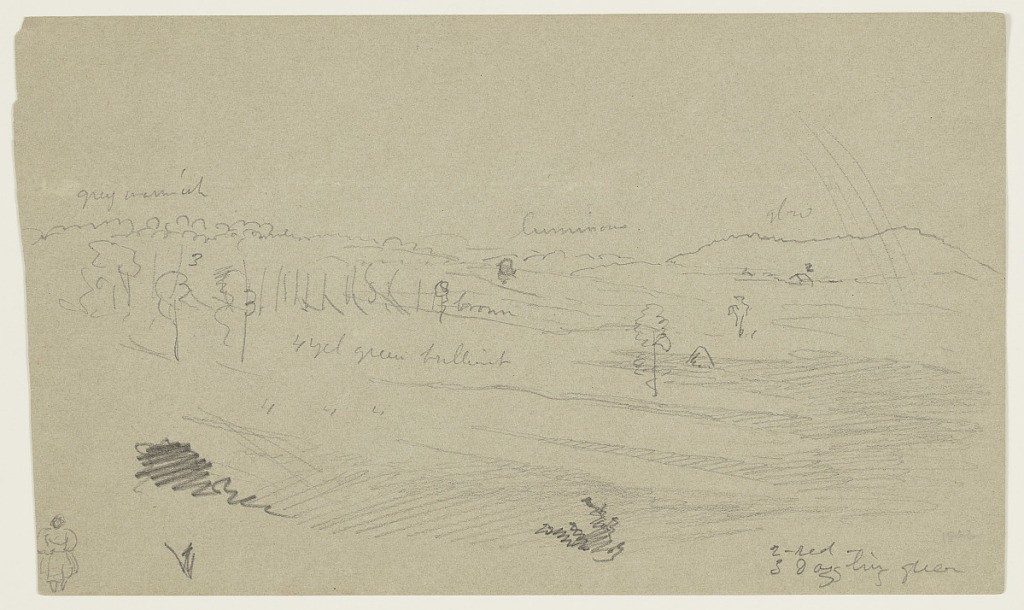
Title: Blue Hill with a Rainbow, Hudson, New York
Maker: Frederic Edwin Church, American, 1826–1900
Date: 1870–1873
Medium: Graphite on gray wove paper; verso: graphite
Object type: Drawing
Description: Landscape sketch showing a view overlooking the southern slope of Long Hill towards Blue Hill in Hudson, New York. Long Hill's grassy slope gently descends from the foreground to the background with two trees and a bale of hay in the middle distance at center right. At left, a grove of trees is loosely rendered. In the background at right, a red barn is shown in front of the short, dual-lobed Blue Hill. The base of a rainbow's arch springs out of the terrain beside the barn at right.

Verso: Atmosphere and landscape sketch showing a view of a large rainbow arching over Blue Hill, as viewed from Olana (possibly the belltower). The striated rainbow arches from lower right to upper left, while a rolling and wooded mountain ridge is visible behind it.